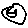
Label: smiley face